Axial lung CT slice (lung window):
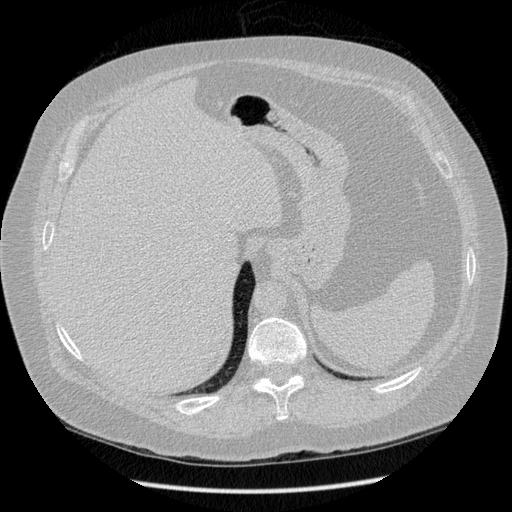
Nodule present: no